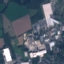
Land use / land cover class: Industrial